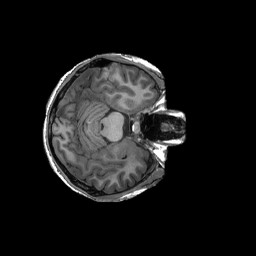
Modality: T1w
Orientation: axial
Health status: ill
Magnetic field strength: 3 T